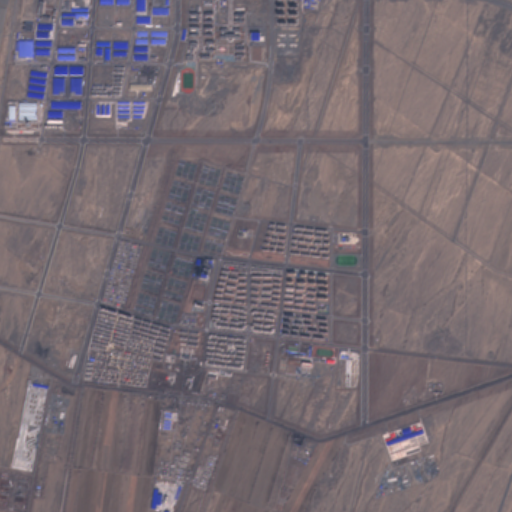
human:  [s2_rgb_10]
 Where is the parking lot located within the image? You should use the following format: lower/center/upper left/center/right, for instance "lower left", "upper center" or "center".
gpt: The parking lot is located in the center of the image.
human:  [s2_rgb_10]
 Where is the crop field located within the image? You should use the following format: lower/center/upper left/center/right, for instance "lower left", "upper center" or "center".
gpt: There is no crop field in the image.